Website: walmart
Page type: account-selection
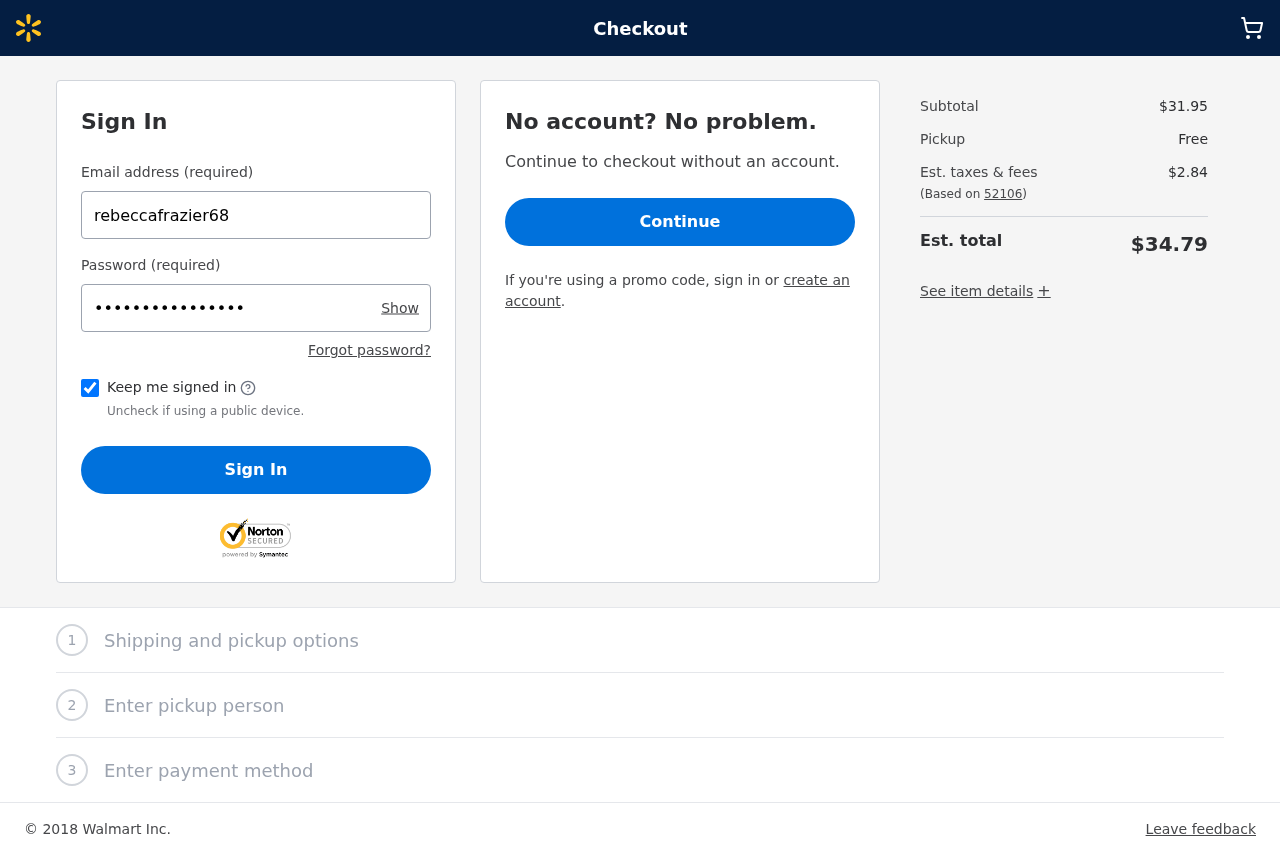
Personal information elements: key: PII_LOGIN_USERNAME
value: rebeccafrazier68
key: PII_POSTCODE
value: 52106
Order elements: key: ORDER_SUBTOTAL
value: $31.95
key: ORDER_TAX
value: $2.84
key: ORDER_TOTAL
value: $34.79